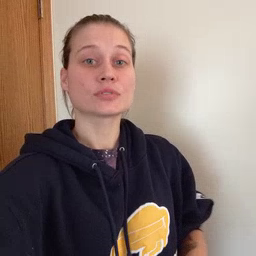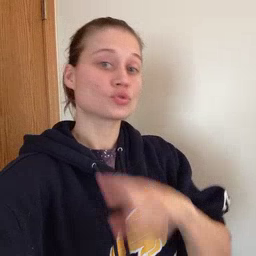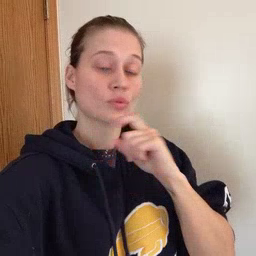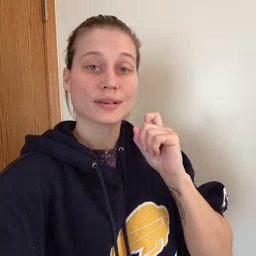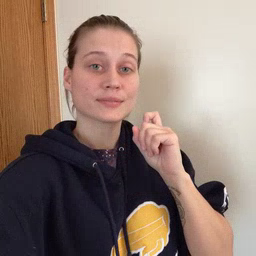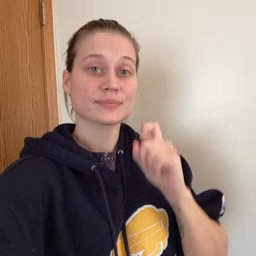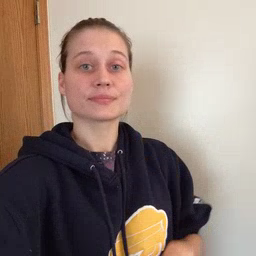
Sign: dry